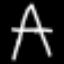
Label: The Eiffel Tower